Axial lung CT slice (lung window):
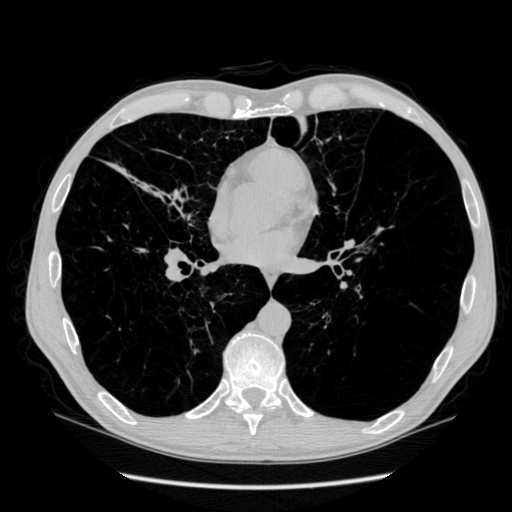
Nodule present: no